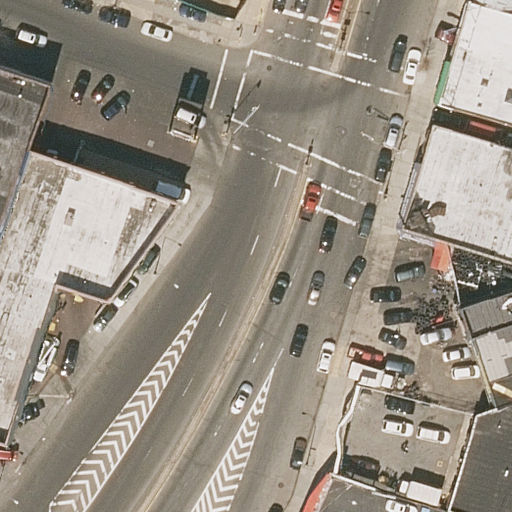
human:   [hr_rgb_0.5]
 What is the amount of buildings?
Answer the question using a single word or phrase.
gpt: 8

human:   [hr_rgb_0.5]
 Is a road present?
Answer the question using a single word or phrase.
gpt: yes

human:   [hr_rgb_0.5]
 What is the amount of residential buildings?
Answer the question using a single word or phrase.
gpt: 8

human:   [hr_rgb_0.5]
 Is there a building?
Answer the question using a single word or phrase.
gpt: yes

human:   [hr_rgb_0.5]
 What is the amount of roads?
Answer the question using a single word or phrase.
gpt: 7

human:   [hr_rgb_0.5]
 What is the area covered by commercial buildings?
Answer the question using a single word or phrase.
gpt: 0m2

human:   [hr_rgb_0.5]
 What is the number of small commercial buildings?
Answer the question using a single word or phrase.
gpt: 0

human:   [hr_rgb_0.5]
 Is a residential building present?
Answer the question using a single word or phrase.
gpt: yes

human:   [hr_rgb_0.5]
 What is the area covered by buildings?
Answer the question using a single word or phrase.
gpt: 5262m2

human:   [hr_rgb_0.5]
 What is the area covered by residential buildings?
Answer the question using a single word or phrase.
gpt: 5262m2

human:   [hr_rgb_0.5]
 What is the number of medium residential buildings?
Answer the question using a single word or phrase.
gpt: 3

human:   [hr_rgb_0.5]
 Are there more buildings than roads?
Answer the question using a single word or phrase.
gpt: yes

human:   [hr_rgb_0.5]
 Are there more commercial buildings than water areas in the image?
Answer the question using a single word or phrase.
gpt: no

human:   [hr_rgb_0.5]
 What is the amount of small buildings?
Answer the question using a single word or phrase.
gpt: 2

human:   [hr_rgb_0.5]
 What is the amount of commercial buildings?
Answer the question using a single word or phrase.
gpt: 0

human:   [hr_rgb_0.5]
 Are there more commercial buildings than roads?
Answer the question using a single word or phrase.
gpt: no

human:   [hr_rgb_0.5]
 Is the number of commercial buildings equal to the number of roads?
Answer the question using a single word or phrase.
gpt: no

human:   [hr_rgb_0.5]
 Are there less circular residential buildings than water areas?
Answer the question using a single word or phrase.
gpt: no

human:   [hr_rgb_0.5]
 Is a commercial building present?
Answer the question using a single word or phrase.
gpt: no

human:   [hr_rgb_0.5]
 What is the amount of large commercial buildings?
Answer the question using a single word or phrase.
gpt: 0

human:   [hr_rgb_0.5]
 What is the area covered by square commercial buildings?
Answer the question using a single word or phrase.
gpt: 0m2

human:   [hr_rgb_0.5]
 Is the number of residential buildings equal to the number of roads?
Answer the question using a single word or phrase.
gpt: no

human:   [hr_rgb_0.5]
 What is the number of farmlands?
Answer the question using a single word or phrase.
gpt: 0

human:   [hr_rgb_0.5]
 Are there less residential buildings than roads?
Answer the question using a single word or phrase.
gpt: no

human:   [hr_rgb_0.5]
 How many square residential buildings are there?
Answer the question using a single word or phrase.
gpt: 0

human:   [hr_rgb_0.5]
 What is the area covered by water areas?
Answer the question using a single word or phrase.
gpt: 0m2

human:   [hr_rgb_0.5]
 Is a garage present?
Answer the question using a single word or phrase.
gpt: no

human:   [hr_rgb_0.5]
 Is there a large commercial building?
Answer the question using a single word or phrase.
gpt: no

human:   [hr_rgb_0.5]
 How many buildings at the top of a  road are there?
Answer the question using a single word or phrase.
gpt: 3

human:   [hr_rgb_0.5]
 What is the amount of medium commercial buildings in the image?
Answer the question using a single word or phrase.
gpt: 0

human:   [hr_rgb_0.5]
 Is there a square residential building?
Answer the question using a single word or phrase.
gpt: no

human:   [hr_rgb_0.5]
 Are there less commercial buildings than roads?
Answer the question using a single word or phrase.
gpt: yes

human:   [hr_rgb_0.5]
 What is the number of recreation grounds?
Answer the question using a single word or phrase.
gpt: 0

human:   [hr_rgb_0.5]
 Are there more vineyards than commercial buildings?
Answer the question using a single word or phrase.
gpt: no

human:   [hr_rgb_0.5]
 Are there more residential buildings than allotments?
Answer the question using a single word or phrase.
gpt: yes

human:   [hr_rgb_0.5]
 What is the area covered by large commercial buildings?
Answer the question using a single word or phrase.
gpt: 0m2

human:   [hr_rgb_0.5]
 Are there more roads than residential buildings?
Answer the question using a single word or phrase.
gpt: no

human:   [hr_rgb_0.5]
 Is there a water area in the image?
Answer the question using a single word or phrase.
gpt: no

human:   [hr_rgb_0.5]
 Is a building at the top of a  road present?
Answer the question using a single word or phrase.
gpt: yes

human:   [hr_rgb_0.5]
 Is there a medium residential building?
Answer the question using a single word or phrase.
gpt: yes

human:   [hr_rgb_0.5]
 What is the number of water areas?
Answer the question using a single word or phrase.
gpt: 0

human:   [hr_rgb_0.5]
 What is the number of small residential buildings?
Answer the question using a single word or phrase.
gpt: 2

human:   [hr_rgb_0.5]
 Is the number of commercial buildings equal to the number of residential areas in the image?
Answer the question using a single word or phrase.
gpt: yes

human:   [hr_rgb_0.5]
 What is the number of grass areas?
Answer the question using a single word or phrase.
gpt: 0

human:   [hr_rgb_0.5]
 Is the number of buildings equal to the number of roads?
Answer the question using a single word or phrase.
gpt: no

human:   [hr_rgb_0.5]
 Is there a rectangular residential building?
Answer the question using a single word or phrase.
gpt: yes

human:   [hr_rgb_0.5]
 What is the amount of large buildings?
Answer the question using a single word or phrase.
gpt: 3

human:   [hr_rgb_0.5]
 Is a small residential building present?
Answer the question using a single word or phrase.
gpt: yes

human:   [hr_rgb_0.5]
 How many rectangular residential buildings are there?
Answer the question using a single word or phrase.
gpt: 6

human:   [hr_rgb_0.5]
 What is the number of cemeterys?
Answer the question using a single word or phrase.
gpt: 0

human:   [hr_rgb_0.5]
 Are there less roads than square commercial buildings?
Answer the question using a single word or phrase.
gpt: no

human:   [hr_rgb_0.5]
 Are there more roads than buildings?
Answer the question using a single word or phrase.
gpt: no

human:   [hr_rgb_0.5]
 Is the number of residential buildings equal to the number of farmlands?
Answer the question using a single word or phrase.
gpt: no

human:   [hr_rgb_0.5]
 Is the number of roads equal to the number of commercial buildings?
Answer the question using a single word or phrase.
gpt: no

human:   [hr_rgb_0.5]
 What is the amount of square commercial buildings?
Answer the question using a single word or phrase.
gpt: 0

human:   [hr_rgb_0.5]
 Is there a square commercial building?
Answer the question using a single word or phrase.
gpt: no

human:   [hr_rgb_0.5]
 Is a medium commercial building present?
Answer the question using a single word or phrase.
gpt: no

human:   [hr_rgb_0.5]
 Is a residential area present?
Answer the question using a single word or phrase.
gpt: no

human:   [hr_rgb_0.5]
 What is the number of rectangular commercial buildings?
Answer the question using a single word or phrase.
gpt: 0

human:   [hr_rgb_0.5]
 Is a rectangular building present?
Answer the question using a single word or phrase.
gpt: yes

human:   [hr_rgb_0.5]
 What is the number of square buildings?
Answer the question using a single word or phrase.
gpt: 0

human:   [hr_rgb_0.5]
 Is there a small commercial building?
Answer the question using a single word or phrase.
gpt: no

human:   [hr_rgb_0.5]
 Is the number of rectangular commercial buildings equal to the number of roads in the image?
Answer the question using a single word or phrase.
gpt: no

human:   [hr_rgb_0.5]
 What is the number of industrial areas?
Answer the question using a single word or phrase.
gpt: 0